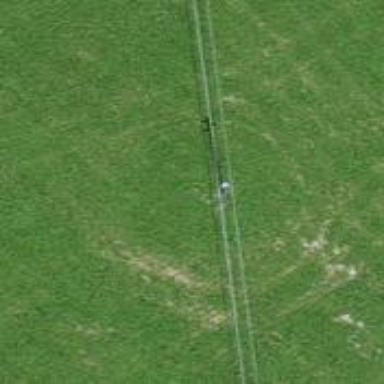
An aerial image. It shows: Power pole.